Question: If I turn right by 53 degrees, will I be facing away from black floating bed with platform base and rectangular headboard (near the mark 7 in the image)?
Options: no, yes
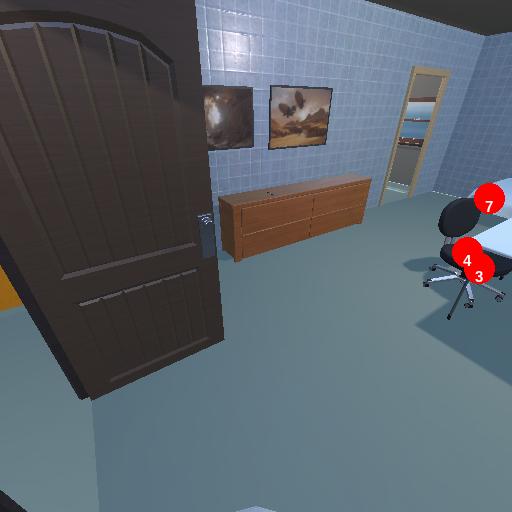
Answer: no